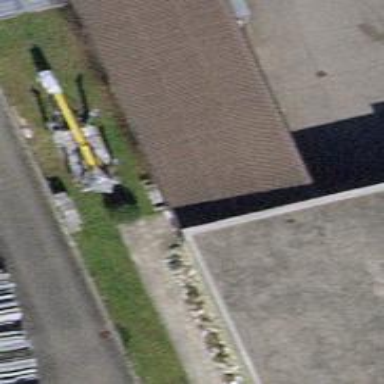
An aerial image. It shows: View of roof of building.